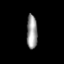
Tissue: lung
Cell type: Epithelial cells
Senescence score: 0.2174
Nuclear area (px): 364
Mean DAPI intensity: 149.022